Interaction volume radius: 5 \u00c5
Interaction volume height: 25 \u00c5
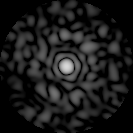
Disorder parameter: 0.8014